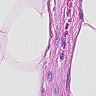
Metastatic tissue present: no